Question: I would like to have multiple arc in single dial using <URL>. Is it possible? See below image.

The code I have tried so far.
'''
$(".dial").knob({
'readOnly': true,
'displayPrevious': true,
change : function (value) {
//console.log("change : " + value);
},
release : function (value) {
console.log("release : " + value);
//need to out some logic here
},
cancel : function () {
console.log("cancel : " + this.value);
},
draw : function () {
$(this.i).val(this.cv + '%');
}
});
$('.dial').val(10).trigger('change');
'''
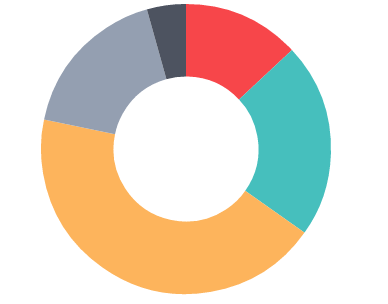
Answer: It's possible to display multiple arcs in a single dial using a single knob for each color and set the position of the div to absolute. Example with 3 colors:
'''
<input class="knob" type='text' value='100' data-angleOffset="0"
data-angleArc="120" data-fgColor="green" data-displayInput=false />
<input class="knob" type='text' value='100' data-angleOffset="120"
data-angleArc="120" data-fgColor="red" data-displayInput=false />
<input class="knob" type='text' value='100' data-angleOffset="240"
data-angleArc="120" data-fgColor="blue" data-displayInput=false />
'''
The value of 'data-angleOffset' sets the start of the arc, the value of 'data-angleArc' the width.
Initialize the knobs and set the position of the div containing the canvas to absolute:
'''
$(function () {
$('.knob').knob({});
$(".knob").parent("div").css("position", "absolute");
});
'''
Working example: <URL>